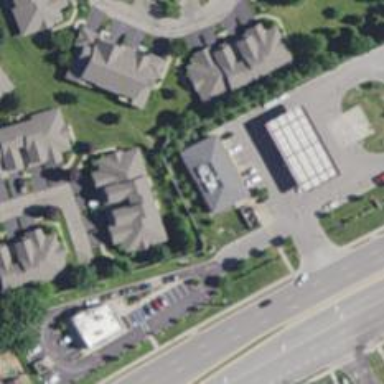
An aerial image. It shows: Convenience shop.